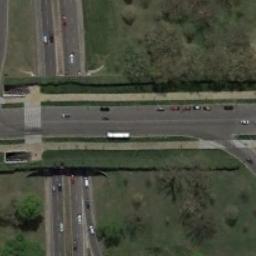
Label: overpass